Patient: sex F, age 82
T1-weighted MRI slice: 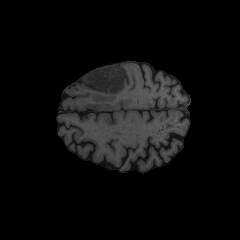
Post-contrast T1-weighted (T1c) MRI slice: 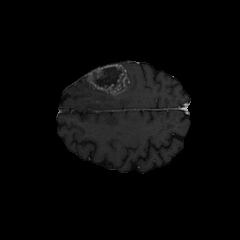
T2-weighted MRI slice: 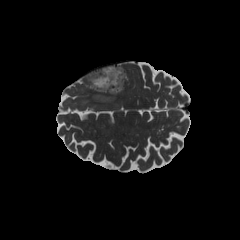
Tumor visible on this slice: yes
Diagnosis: Glioblastoma, IDH-wildtype
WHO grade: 4